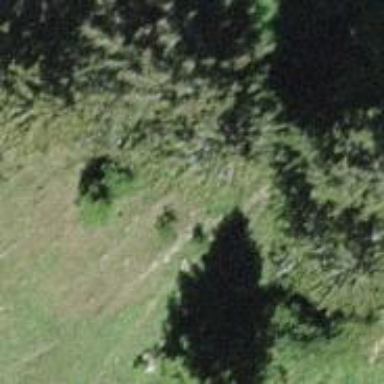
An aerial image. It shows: Needle-leaved tree in its natural environment.